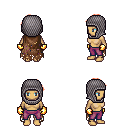
a pixel art fantasy rpg character, female body template, human, tanned skin, brown tattered cape, magenta pants, red long mohawk hairstyle, chain hood, gold gloves, four views (front, back, left, right), 2x2 character sprite sheet, small pixel art, hard edges, no anti-aliasing